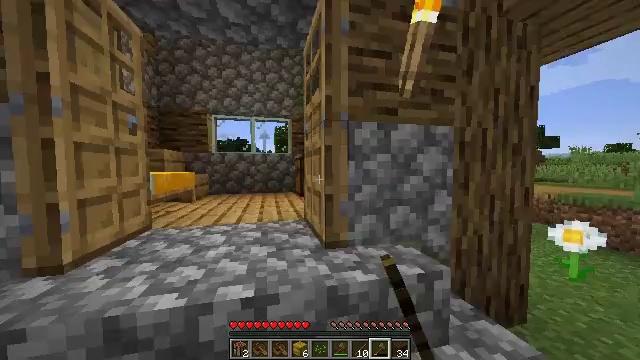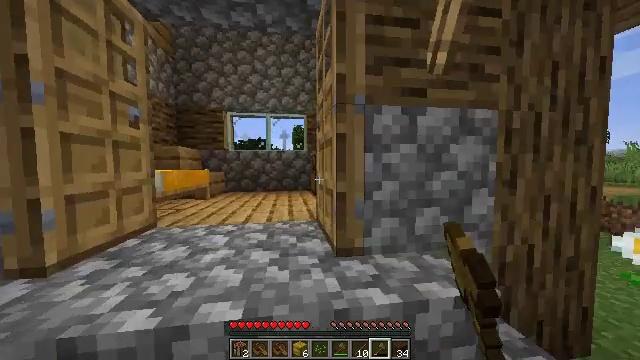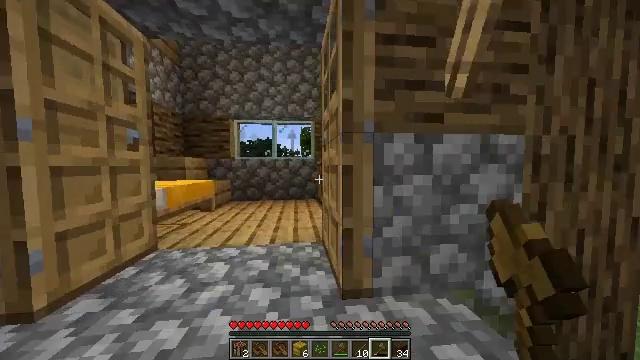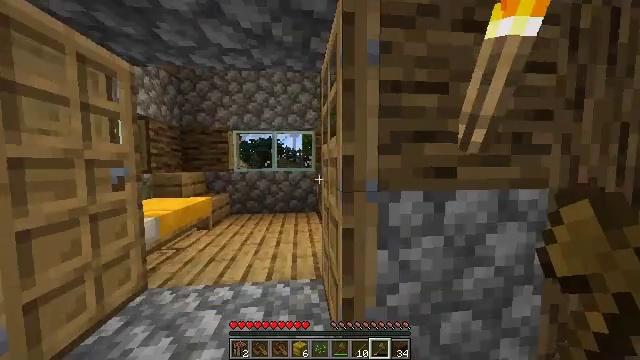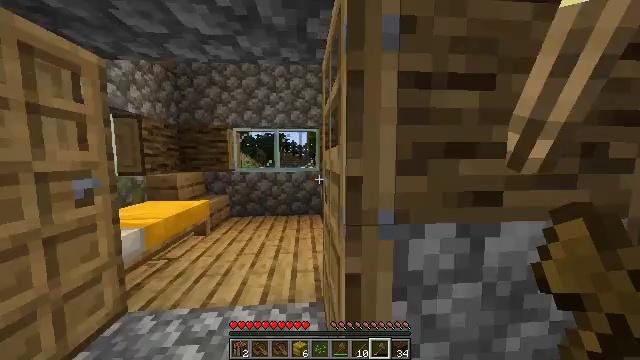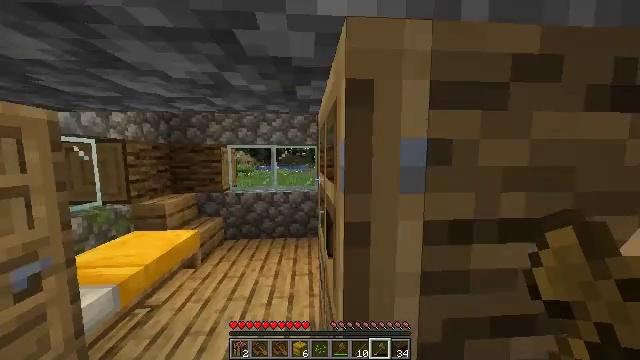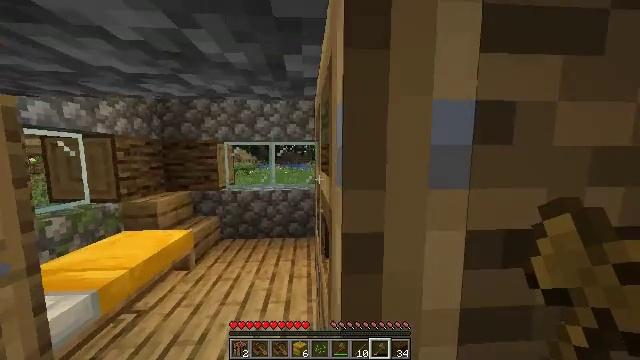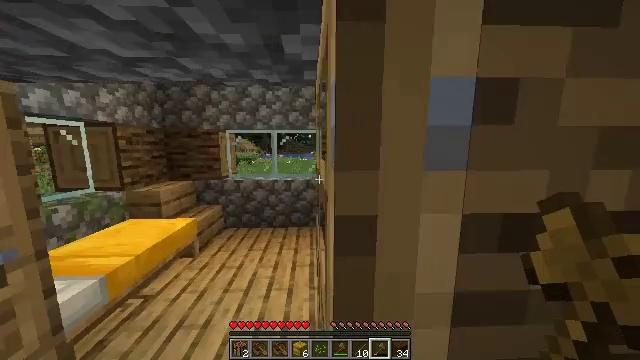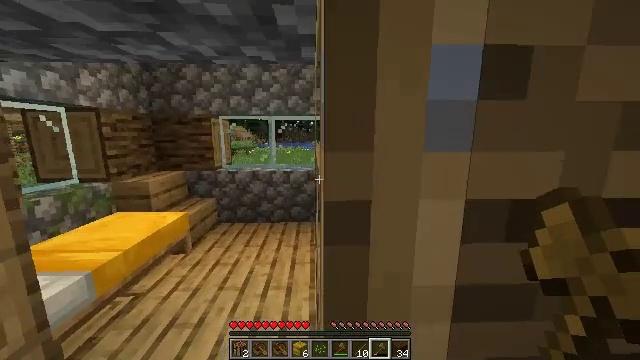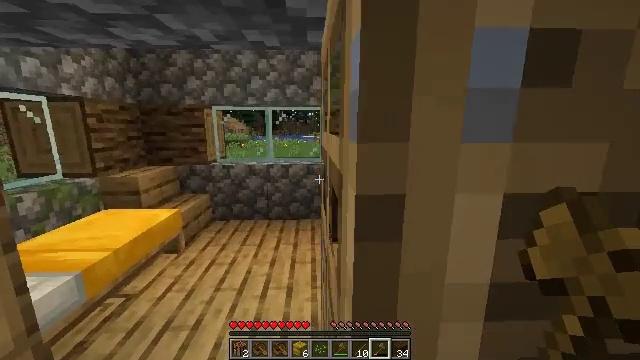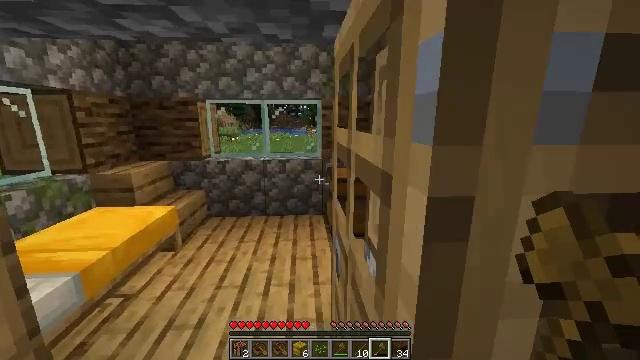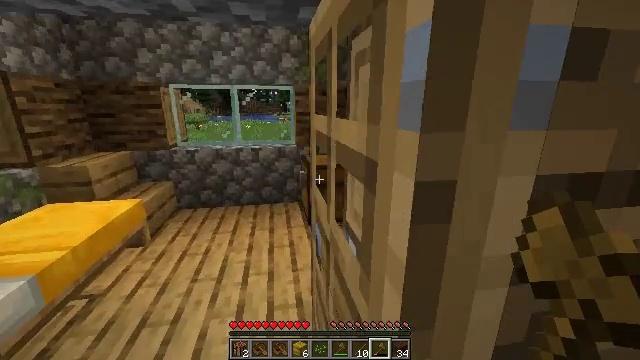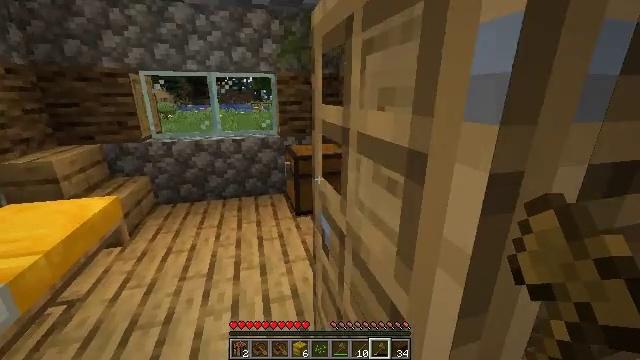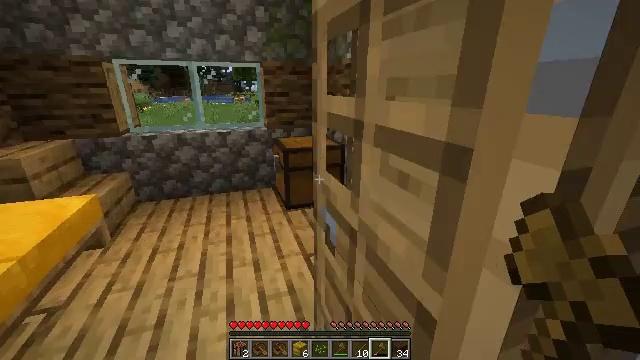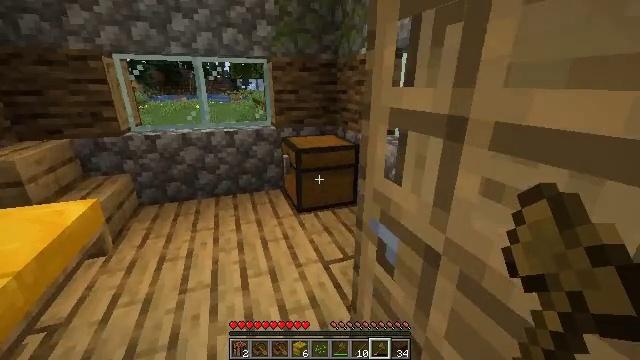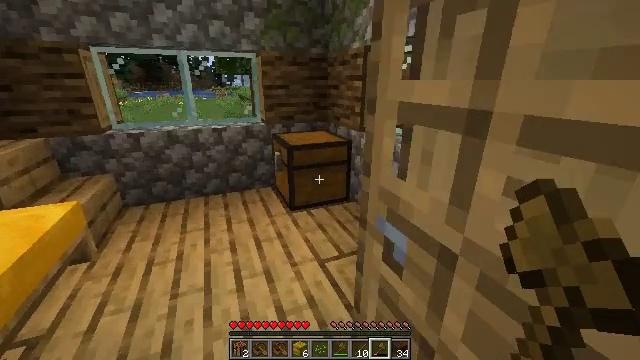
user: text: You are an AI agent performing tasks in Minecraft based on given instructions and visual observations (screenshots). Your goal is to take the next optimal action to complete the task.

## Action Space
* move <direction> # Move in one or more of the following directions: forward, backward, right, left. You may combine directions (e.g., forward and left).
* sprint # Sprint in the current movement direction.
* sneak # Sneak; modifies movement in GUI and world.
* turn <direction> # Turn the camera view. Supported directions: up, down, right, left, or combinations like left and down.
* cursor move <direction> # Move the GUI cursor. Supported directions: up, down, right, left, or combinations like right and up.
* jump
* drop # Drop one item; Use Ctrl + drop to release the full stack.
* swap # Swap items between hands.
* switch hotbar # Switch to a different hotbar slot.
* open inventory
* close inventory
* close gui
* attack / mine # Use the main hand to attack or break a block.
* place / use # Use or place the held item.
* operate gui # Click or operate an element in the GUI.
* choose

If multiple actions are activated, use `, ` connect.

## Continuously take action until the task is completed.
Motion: motion action
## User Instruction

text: Pick up the white bed by breaking it.
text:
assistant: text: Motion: move forward, sprint, turn left
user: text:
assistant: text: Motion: move forward, sprint, turn left
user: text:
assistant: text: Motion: move forward
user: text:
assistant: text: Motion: move forward, turn left and down
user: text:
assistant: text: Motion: move forward
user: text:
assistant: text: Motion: move forward
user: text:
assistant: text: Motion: move forward, turn left and down
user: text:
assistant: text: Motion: move forward, turn down
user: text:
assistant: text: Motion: move forward and move left, turn down
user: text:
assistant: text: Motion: move forward and move left, turn right and down
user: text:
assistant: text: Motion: move forward and move left, turn right and down
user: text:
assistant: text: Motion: move forward and move left, turn right and down
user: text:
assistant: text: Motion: move forward and move left, turn right and down
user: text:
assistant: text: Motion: move forward and move left
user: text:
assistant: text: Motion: move forward and move left, turn right
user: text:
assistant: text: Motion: move forward and move left, turn right
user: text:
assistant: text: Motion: move forward and move left
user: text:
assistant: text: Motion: move forward
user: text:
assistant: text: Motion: move forward
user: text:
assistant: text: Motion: move forward
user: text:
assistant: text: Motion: move forward, use / place
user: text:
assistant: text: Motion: use / place
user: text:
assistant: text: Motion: no_op
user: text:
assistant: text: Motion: no_op
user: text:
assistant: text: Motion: no_op
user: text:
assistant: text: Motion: cursor move right, open gui
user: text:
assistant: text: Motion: no_op
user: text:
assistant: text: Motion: no_op
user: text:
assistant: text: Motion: no_op
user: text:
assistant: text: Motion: no_op